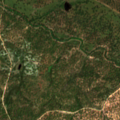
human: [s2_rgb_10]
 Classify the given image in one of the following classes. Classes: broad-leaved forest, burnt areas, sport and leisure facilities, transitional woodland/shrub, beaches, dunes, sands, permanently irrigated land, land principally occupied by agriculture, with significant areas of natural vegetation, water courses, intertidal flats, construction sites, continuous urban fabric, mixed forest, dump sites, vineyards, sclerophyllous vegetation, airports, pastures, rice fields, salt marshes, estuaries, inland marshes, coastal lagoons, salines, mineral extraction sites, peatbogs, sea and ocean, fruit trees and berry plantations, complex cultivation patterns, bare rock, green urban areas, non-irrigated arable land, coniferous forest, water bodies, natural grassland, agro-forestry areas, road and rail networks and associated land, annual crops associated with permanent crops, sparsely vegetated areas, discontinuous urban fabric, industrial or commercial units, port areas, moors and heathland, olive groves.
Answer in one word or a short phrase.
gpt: continuous urban fabric